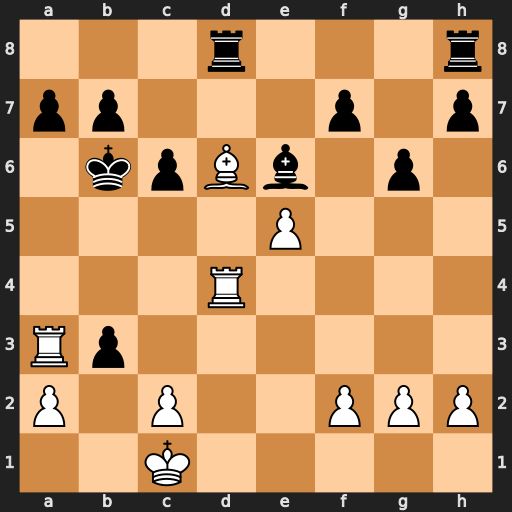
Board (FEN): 3r3r/pp3p1p/1kpBb1p1/4P3/3R4/Rp6/P1P2PPP/2K5
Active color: w
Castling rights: -
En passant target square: -
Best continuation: Rb4#